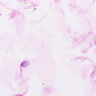
Metastatic tissue present: no